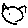
Label: cat